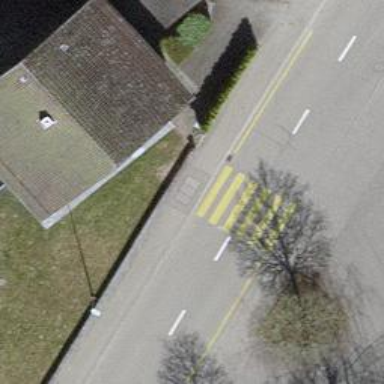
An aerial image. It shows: Uncontrolled zebra crossing with notable zebra markings.